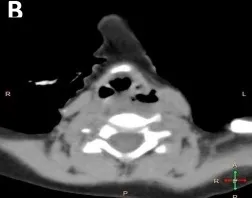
Neck CT; Axial.
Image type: radiology (ct)